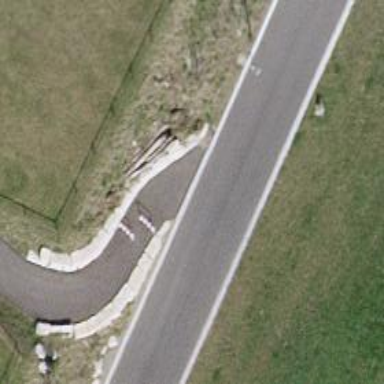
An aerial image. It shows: Cycle barrier.